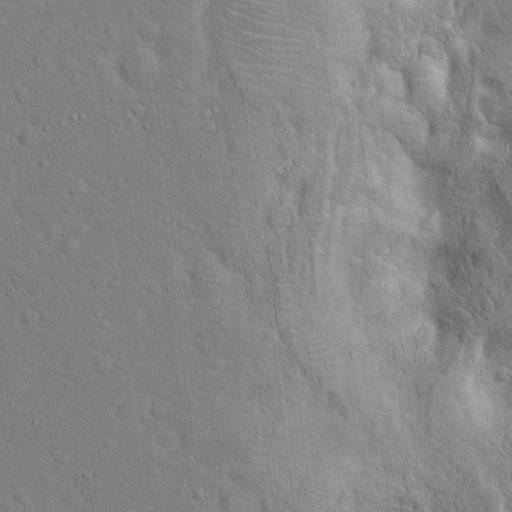
Objects detected: cone, cone, cone, cone, cone